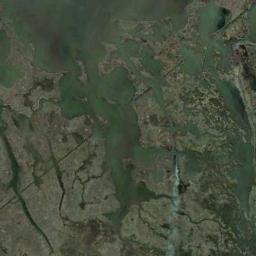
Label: wetland